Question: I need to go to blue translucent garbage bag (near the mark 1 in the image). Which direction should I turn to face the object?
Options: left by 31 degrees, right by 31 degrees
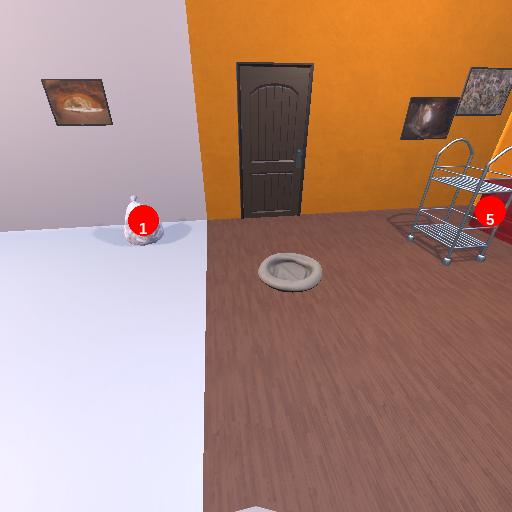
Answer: left by 31 degrees